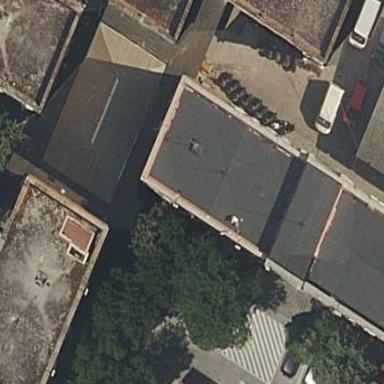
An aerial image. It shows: Police building.